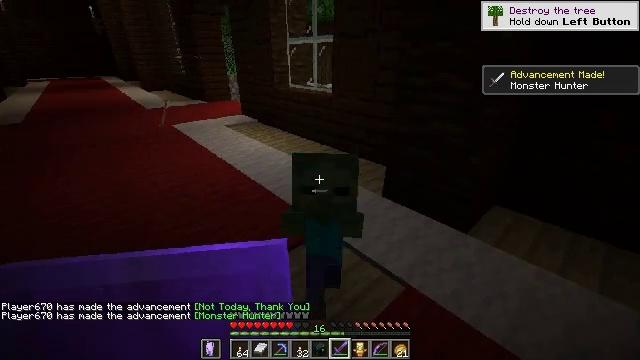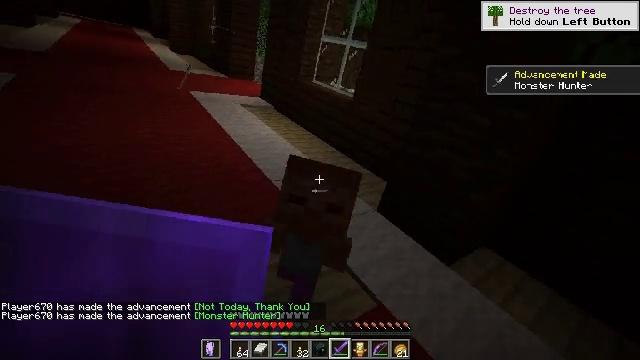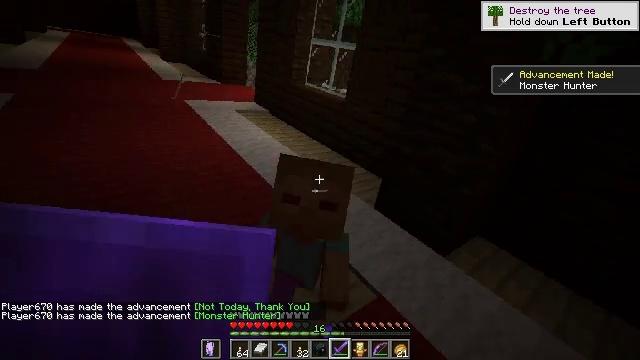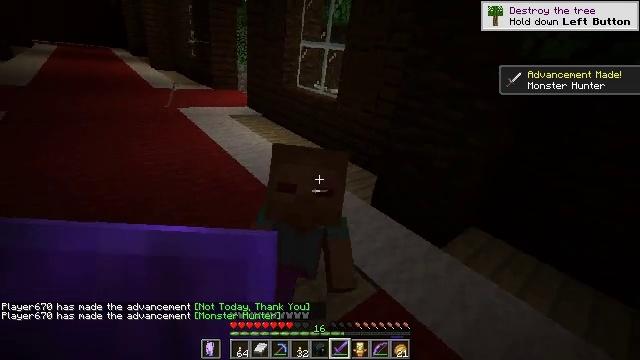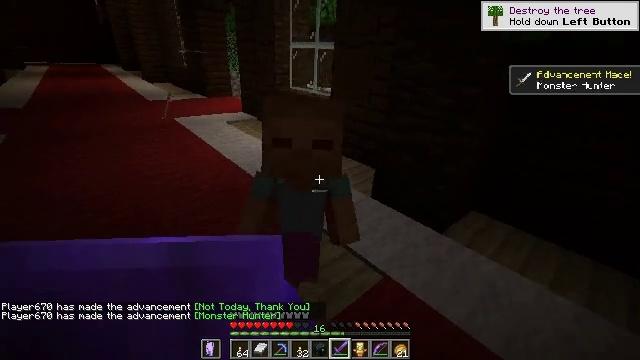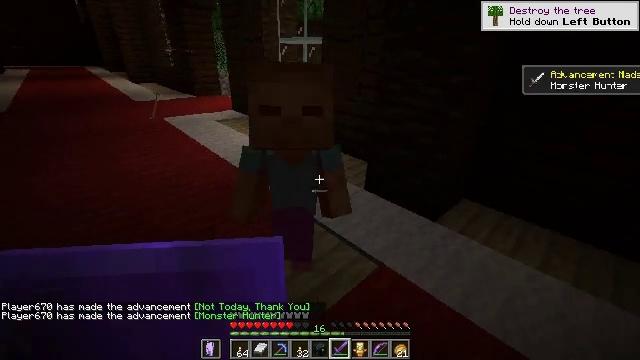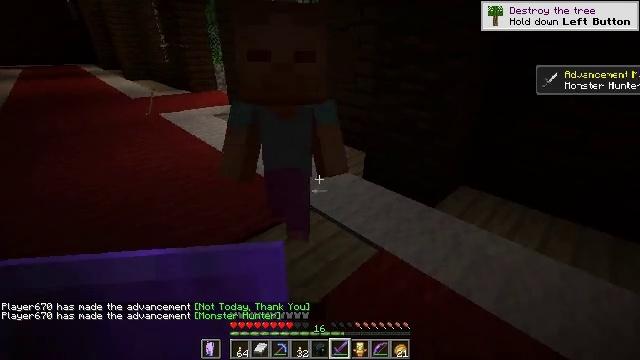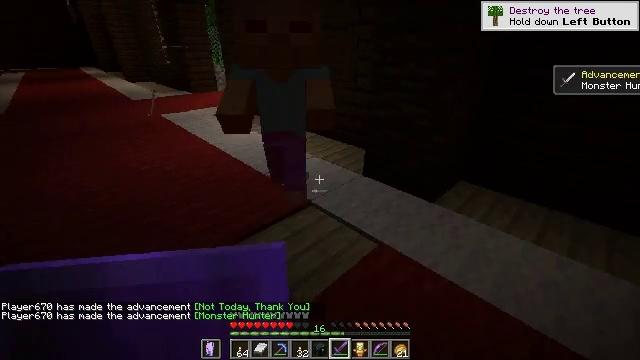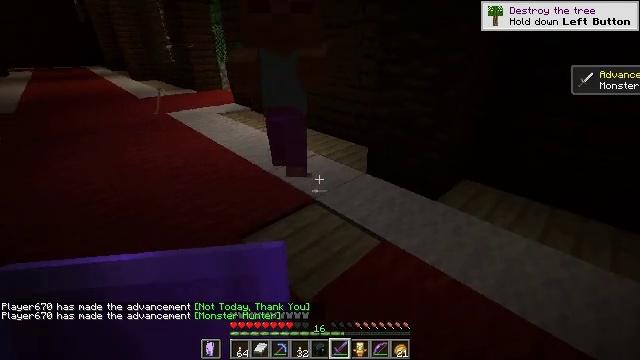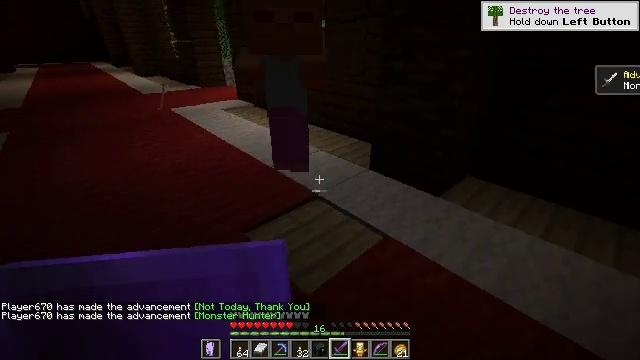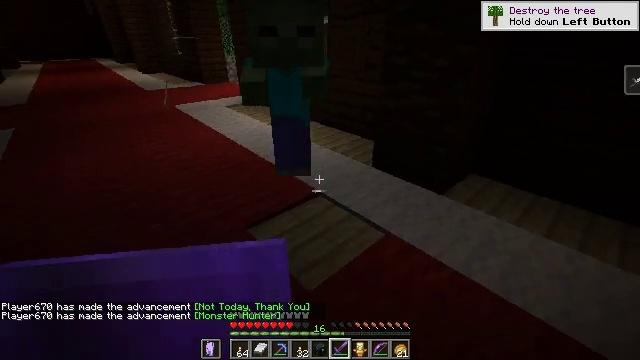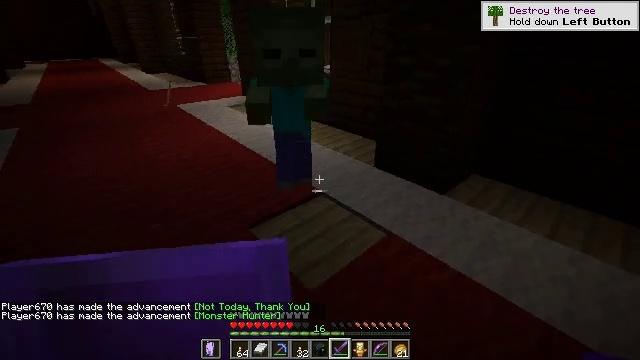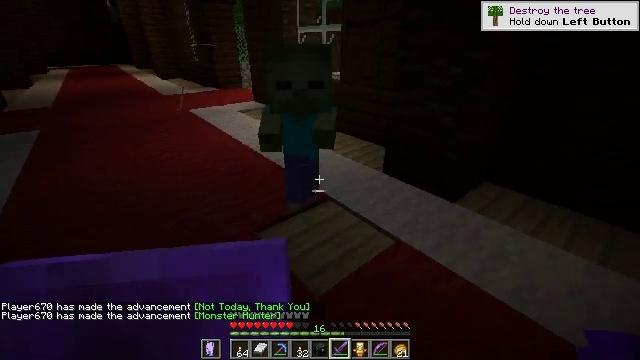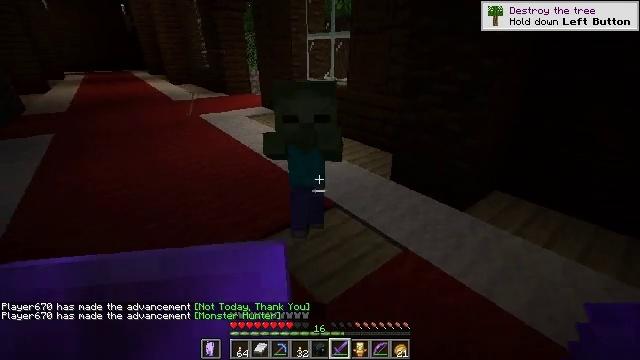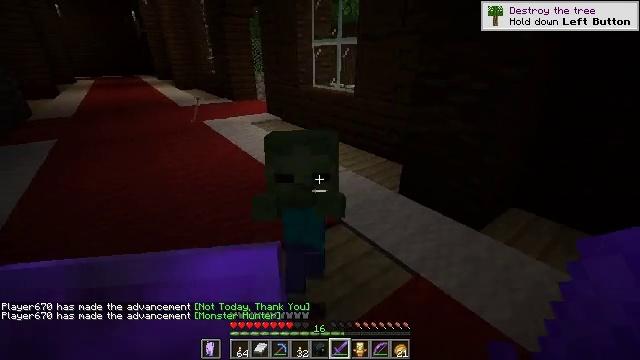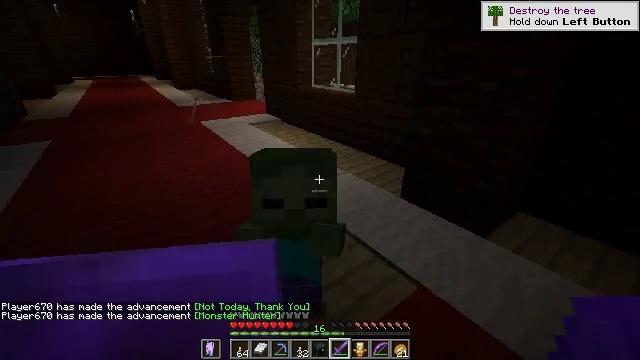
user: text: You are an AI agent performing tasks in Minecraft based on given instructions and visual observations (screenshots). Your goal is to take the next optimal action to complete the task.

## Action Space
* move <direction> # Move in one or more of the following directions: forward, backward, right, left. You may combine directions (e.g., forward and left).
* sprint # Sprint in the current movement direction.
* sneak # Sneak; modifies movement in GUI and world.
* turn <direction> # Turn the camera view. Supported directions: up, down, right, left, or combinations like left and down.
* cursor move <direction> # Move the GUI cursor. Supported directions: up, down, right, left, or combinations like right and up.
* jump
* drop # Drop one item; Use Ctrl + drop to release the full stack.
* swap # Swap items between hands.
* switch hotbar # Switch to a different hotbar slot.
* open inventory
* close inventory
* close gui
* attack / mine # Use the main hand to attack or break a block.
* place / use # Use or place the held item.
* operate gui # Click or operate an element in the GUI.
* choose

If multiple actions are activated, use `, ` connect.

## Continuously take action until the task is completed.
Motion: motion action
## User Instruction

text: Kill a zombie.
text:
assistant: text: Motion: attack / mine
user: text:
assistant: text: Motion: no_op
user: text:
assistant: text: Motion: attack / mine
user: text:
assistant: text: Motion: attack / mine
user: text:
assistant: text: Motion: turn right, attack / mine
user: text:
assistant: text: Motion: no_op
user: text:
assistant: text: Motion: no_op
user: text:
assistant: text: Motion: no_op
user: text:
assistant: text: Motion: no_op
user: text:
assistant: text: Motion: no_op
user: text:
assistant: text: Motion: no_op
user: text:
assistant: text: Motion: turn left and up
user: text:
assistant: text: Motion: move forward, turn left and up
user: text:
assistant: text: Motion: move forward, turn left and up
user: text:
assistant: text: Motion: move forward, attack / mine
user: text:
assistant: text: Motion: attack / mine
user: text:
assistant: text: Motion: turn left and down, attack / mine
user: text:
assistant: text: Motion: attack / mine
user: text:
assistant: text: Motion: turn left and down, attack / mine
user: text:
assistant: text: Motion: turn left, attack / mine
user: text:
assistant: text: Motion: no_op